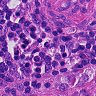
Metastatic tissue present: no